Field crop: tomato
Growth stage: 1
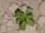
Species: portulaca